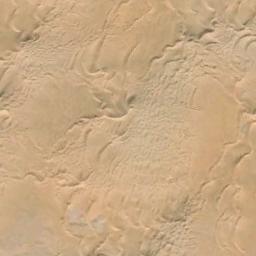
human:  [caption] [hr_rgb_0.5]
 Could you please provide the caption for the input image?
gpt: The color of this desert is taupe .

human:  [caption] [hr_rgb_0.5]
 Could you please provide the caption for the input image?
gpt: The desert is full of yellow sand .

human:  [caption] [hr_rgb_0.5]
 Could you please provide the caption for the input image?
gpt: This is a yellow desert with wavy stripes .

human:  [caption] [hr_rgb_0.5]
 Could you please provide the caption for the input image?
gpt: The desert has yellow sand and flat terrain and some shallow ditches are also in the desert .

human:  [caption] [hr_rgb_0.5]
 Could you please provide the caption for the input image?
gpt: A yellow desert with some dunes .